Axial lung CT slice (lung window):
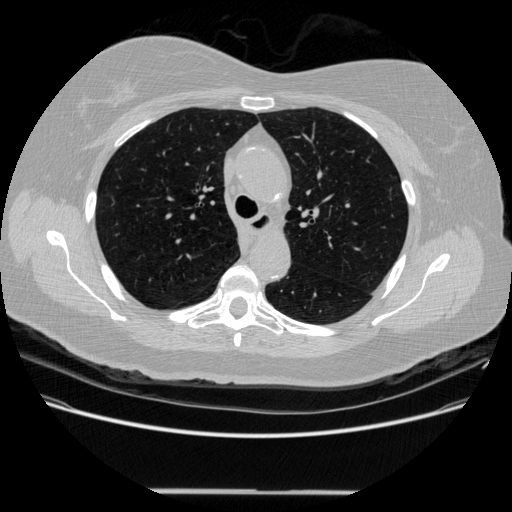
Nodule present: no